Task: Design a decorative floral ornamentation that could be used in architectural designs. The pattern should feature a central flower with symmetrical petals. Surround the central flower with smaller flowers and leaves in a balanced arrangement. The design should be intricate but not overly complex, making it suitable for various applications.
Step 1603:
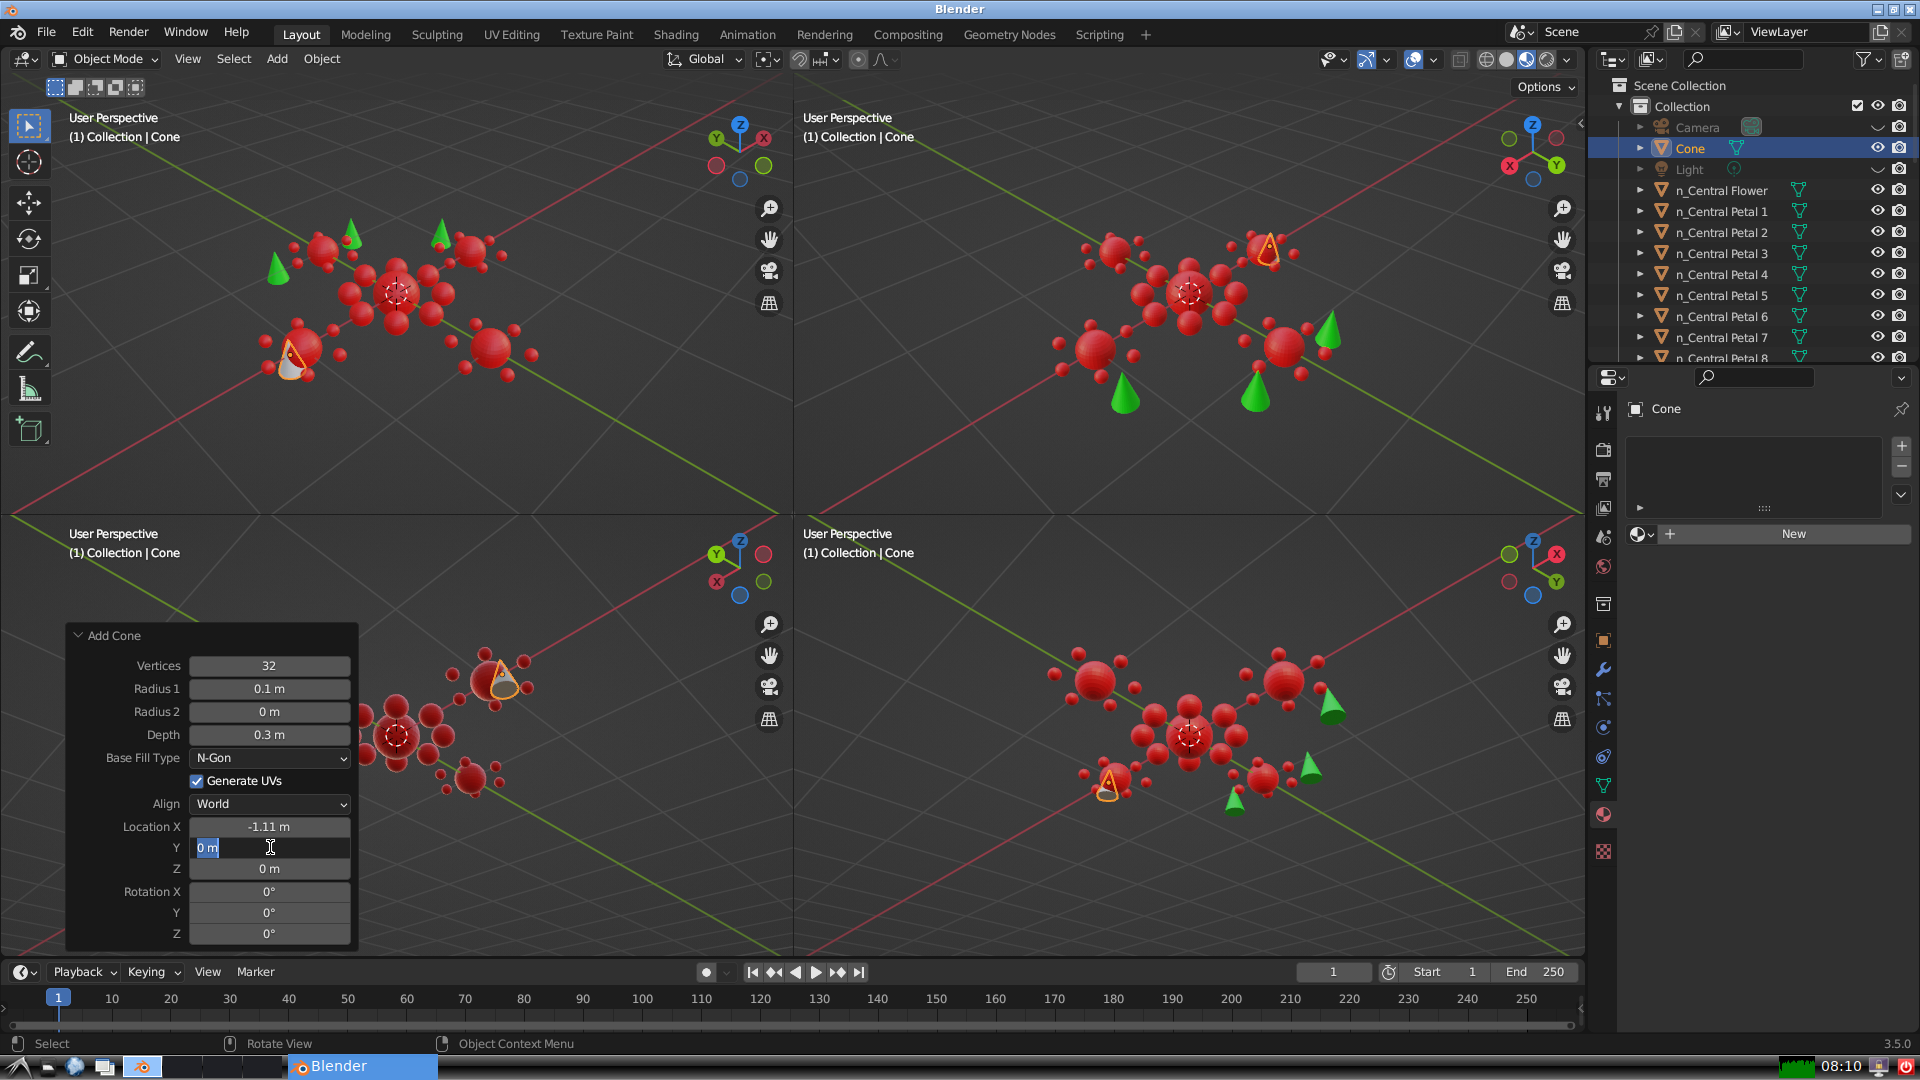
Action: input_text: 0.45922011883810787